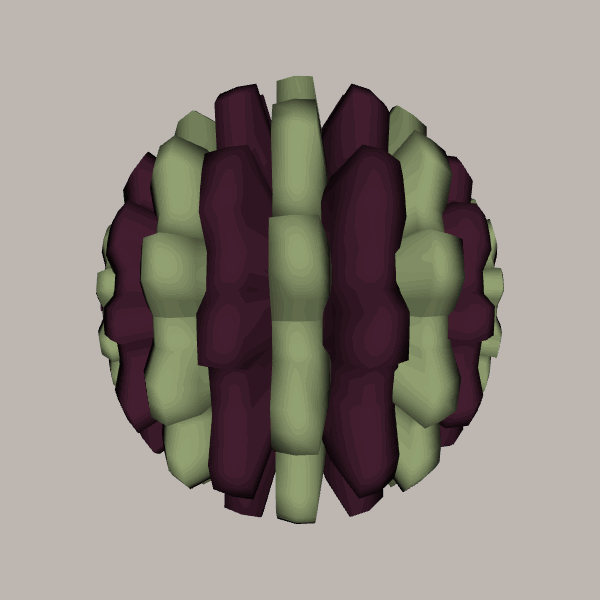
Background: light